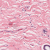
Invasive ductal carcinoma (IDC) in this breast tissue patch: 0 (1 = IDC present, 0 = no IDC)